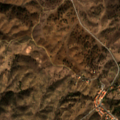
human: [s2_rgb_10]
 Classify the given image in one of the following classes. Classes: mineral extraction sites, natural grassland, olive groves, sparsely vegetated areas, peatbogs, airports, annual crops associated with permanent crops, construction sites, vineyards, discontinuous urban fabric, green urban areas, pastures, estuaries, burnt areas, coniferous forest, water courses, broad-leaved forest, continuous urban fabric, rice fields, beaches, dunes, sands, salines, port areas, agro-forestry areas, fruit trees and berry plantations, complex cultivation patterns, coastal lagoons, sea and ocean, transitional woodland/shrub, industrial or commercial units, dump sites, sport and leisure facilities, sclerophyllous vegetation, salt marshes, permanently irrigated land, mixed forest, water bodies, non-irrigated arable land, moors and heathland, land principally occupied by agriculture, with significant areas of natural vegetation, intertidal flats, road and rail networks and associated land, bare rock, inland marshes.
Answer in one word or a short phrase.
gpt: non-irrigated arable land, complex cultivation patterns, land principally occupied by agriculture, with significant areas of natural vegetation, agro-forestry areas, broad-leaved forest, transitional woodland/shrub